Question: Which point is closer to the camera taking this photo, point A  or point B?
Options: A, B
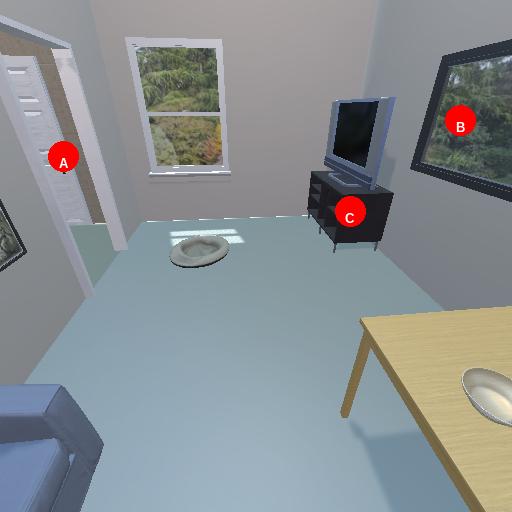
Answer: A